Question: I am new to sql queries. I am trying to do the below operation and could not achieve the functionality successfully. Any point would help.

1. I have a table with name column and alias column.
2. There are few names with alias included in them
3. I am trying to filer names which have alias included in that column. These alias should be match the alias column in the same row.
4. Get all names which have alias in them and remove alias from the name.
I am trying to remove alias from the names in sql table with a update query.
'''
select * from tbltest
where studentName like CONCAT('%', alias, '%')
UPDATE tbltest SET studentName = REPLACE(studentName, CONCAT('%', alias, '%'));
'''
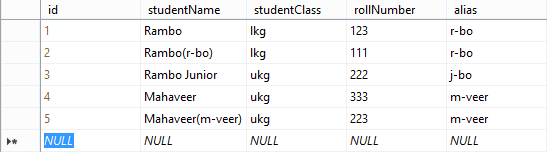
Answer: If all aliases are embedded in the format shown then to get rid of them and the surrounding brackets you can use.
'''
UPDATE tbltest
SET studentName = REPLACE(studentName, CONCAT('(', alias, ')'), '')
WHERE studentName LIKE CONCAT('%(', alias, ')%')
'''
Adding case where concat doesnt work
'''
UPDATE tbltest
SET studentName = REPLACE(studentName, '('+ alias+ ')', '')
WHERE studentName LIKE ('%('+ alias+ ')%')
'''